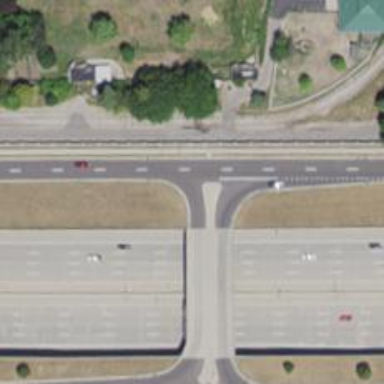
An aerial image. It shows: Asphalt road with secondary link designation.